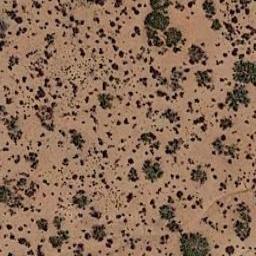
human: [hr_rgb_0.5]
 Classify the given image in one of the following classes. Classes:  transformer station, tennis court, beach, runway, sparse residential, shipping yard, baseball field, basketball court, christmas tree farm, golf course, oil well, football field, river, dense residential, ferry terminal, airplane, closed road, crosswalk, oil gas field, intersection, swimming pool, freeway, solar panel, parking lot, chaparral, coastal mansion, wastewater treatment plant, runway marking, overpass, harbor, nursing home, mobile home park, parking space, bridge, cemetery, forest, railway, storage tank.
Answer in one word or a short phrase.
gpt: chaparral